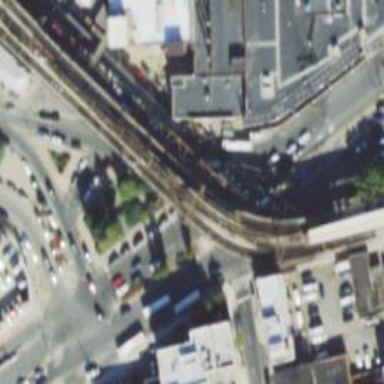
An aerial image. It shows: Bridge over electrified rail tracks leading to service yard.